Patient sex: M
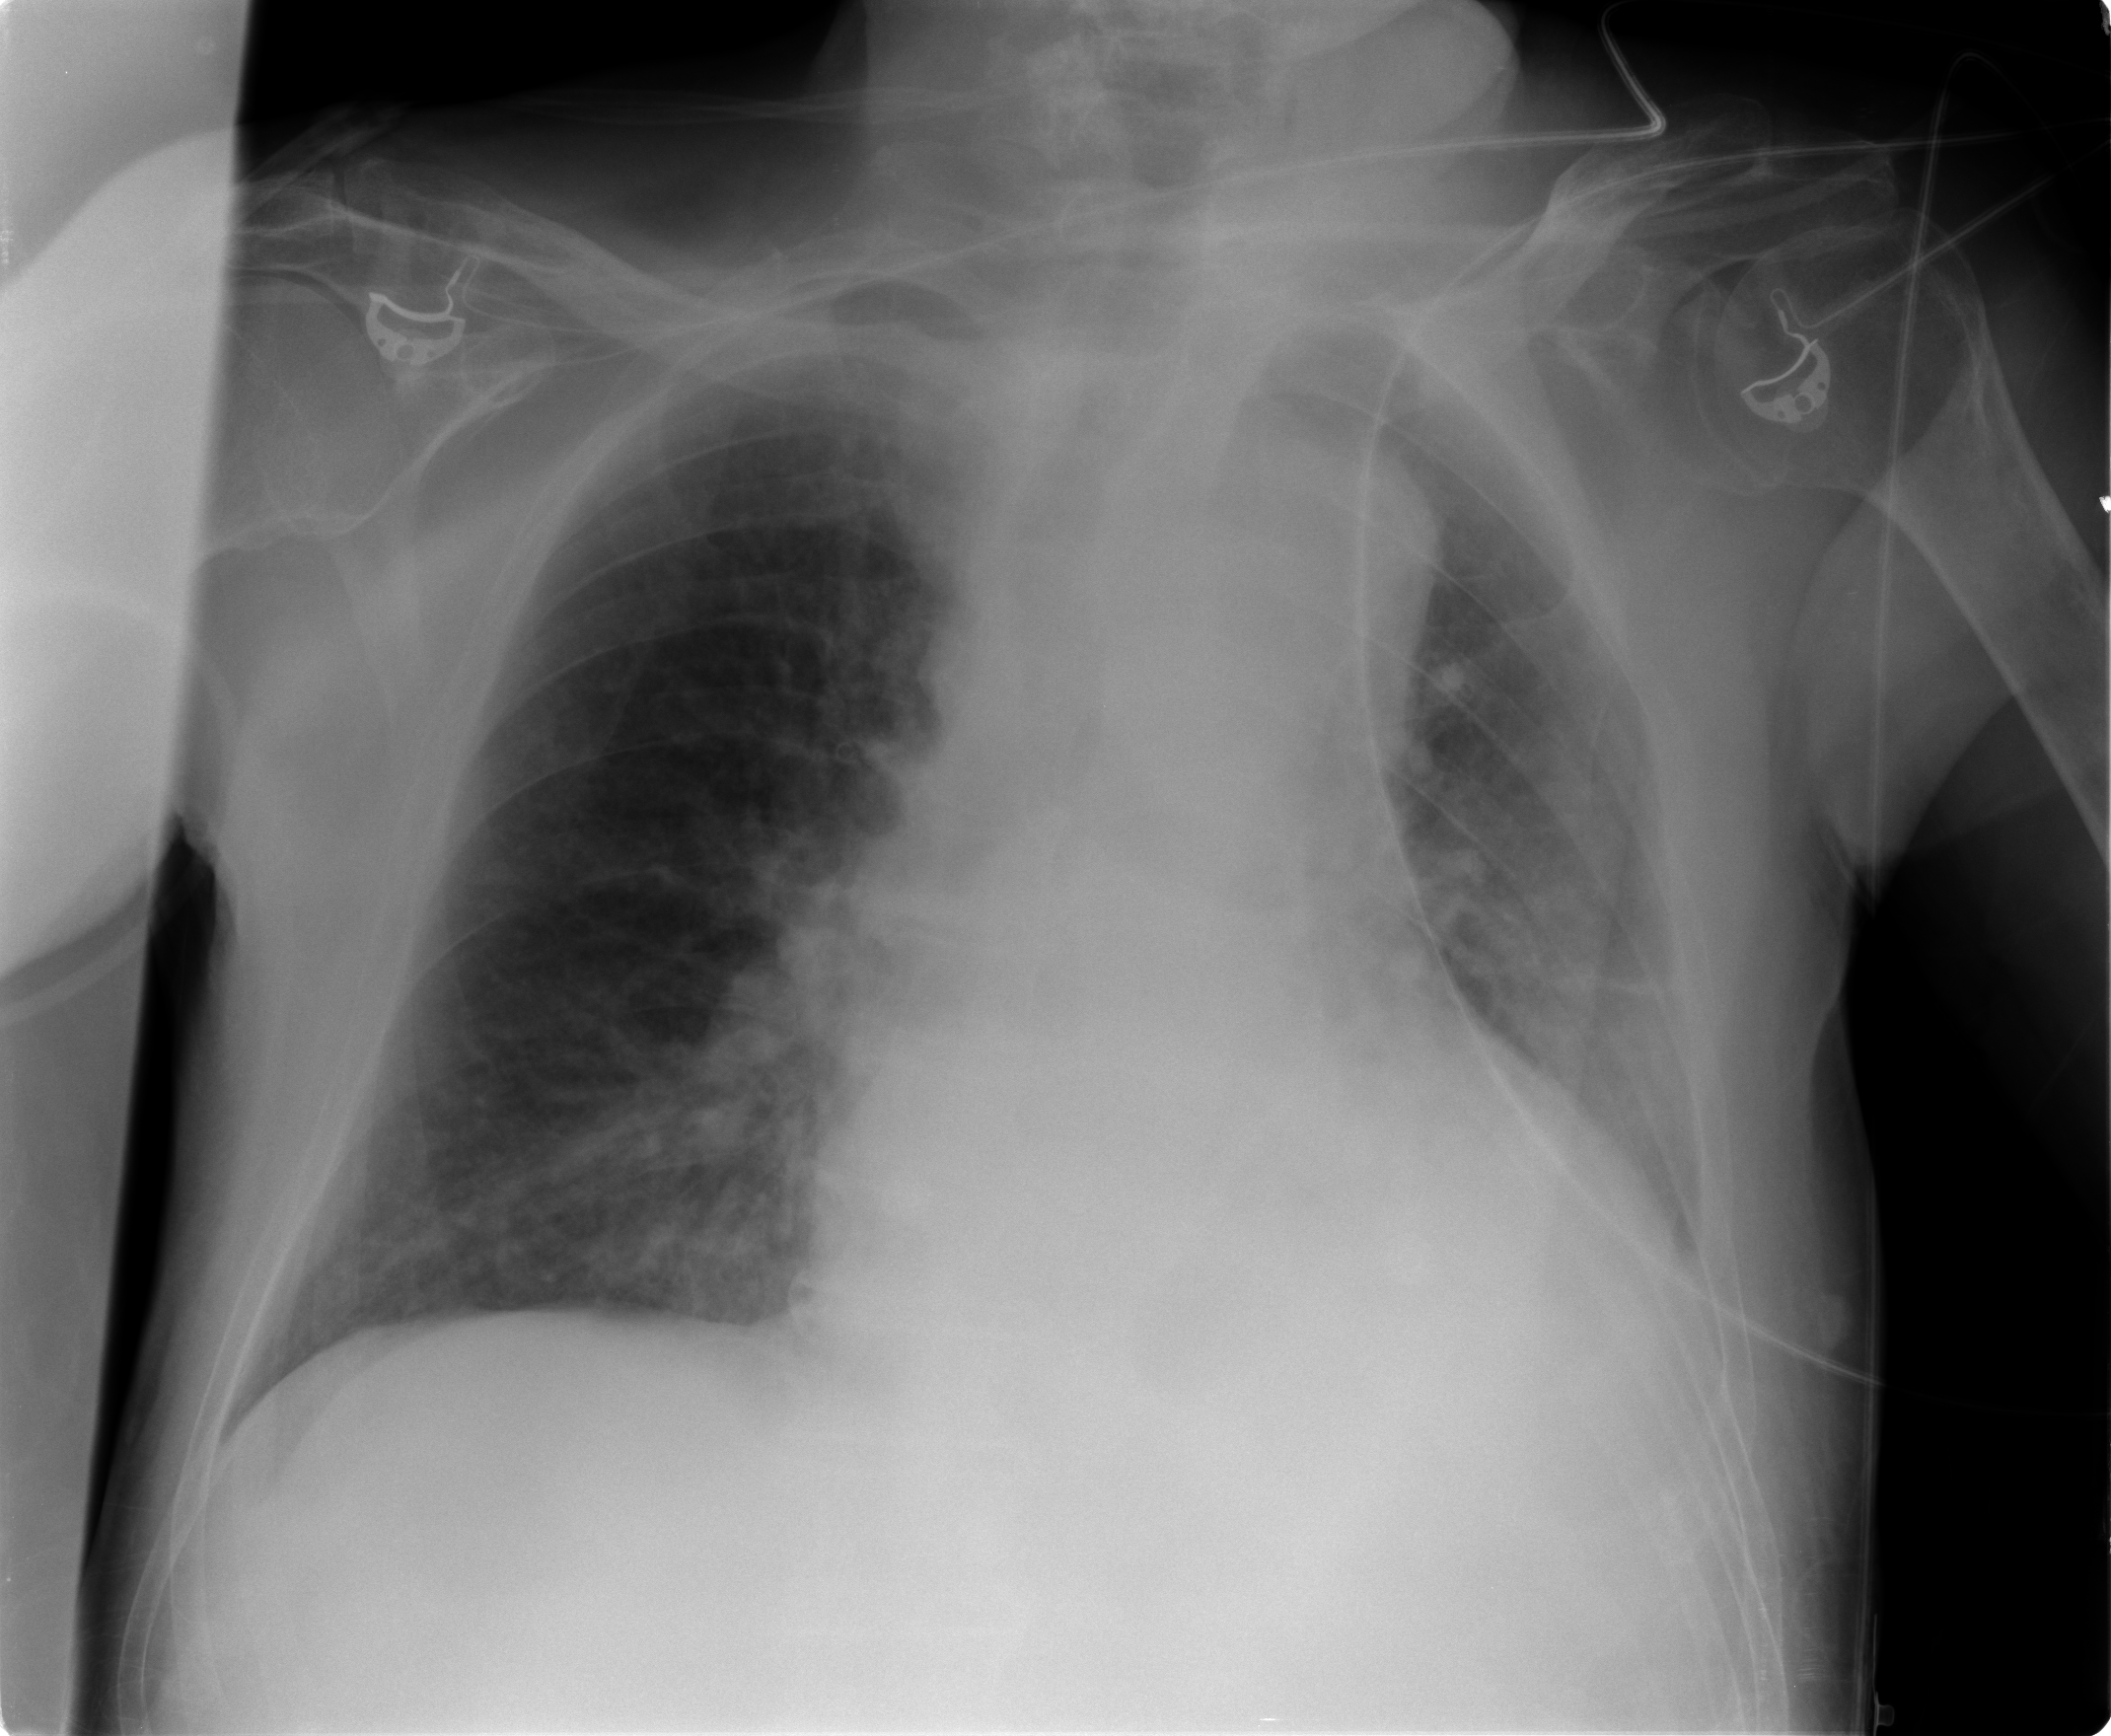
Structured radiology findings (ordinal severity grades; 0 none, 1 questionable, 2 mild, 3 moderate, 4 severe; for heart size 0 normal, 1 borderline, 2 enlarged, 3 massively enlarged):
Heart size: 2
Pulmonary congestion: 0
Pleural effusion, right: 0
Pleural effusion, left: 1
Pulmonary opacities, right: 0
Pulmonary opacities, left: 0
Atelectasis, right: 0
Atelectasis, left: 2